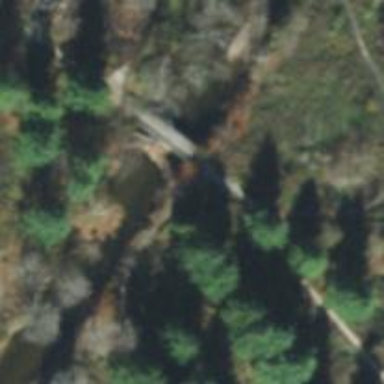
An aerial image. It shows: Bridge.